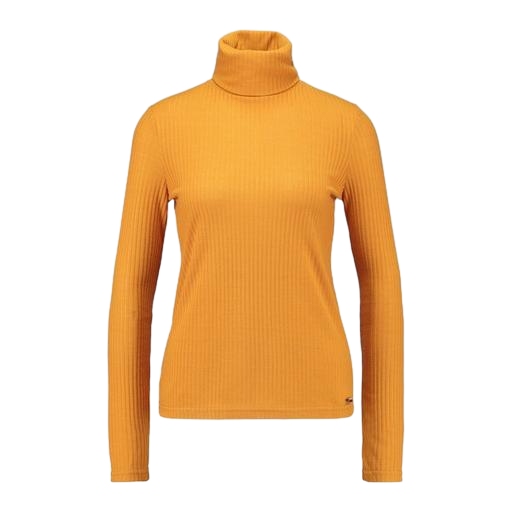
multicolor vero moda rust high neck blouse, yellow skinny-fit stretch polo shirt, high-neck ribbed-jersey t-shirt, white background